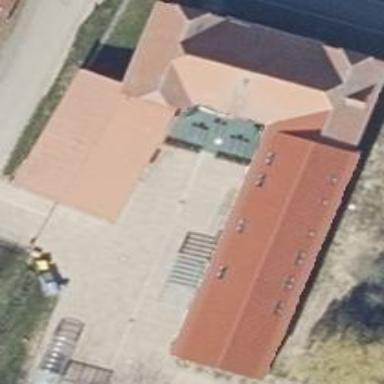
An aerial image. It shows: School building.